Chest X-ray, PA view. Patient: 49 years old, sex F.
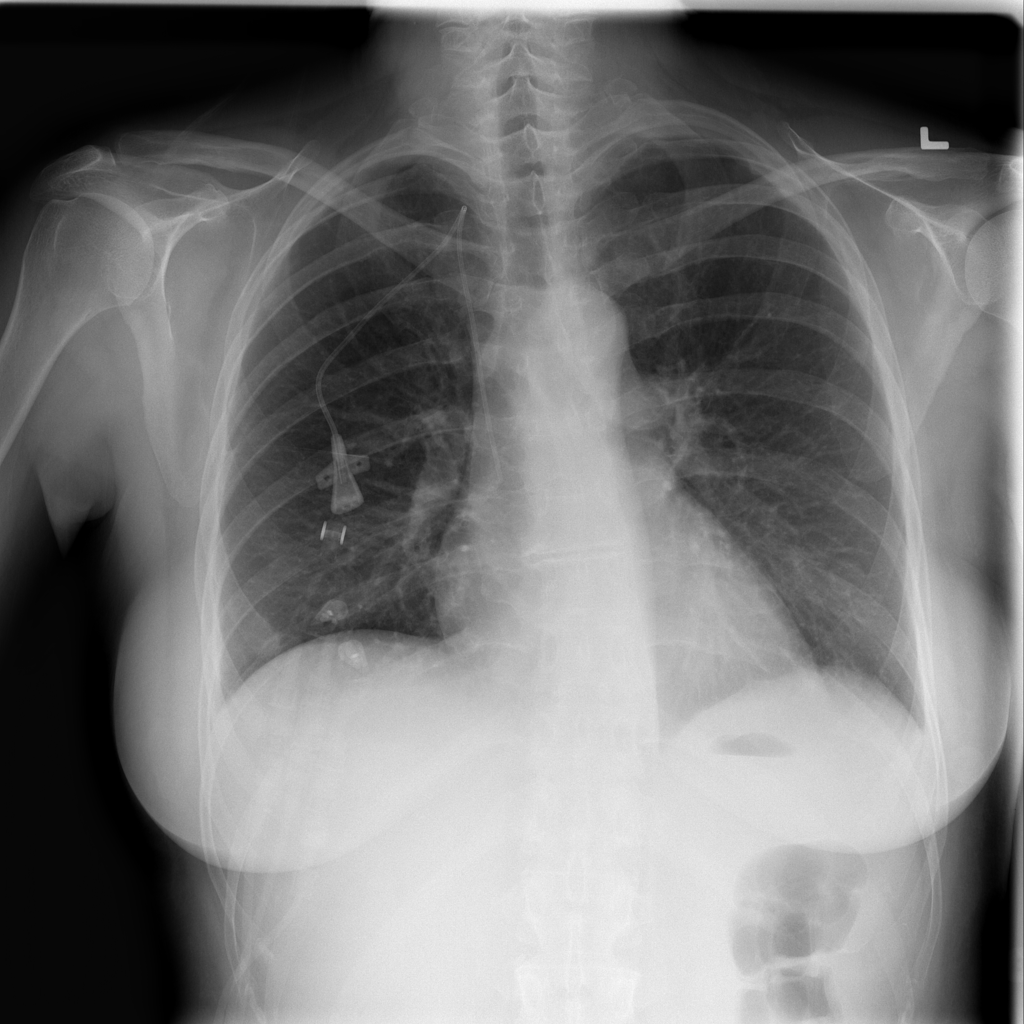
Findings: No Finding